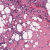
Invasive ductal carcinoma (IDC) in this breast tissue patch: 1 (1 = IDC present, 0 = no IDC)